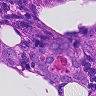
Metastatic tissue present: yes